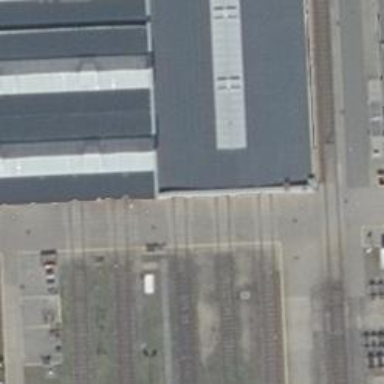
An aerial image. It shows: Signal on the railway located in the track.